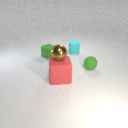
small green rubber cube to the left of small green rubber sphere